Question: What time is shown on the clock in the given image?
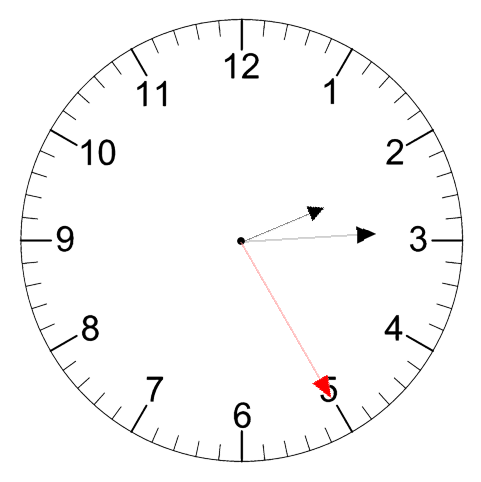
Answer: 02:14:25